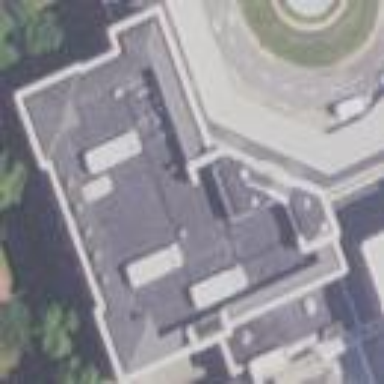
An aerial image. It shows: Hospital building.